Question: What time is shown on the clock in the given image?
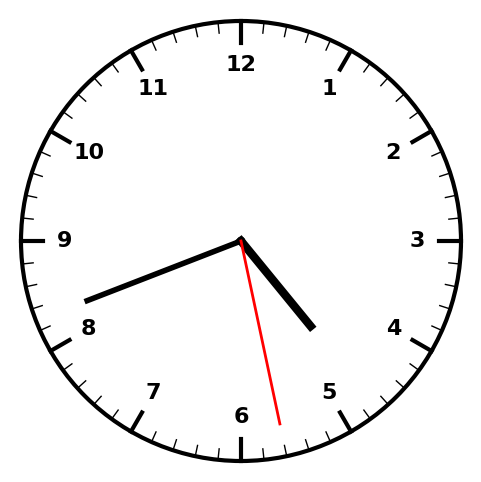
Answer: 04:41:28